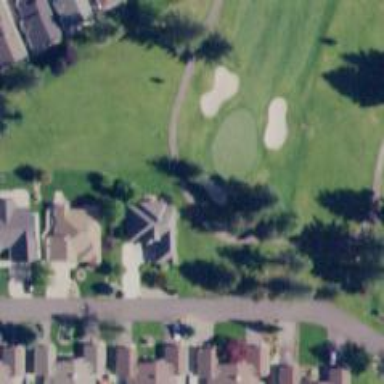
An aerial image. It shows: View of golf hole.